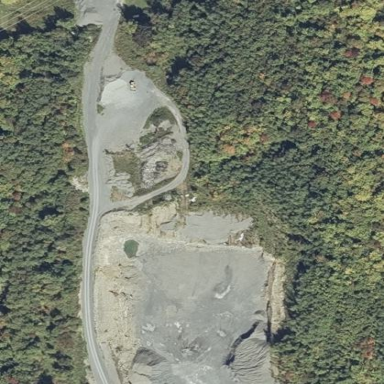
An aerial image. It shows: Quarry area.